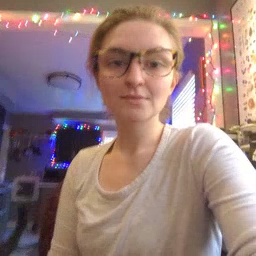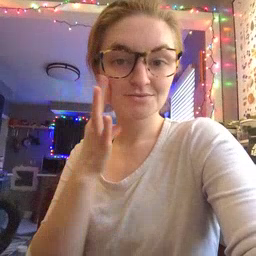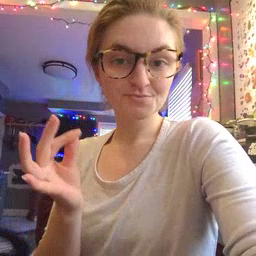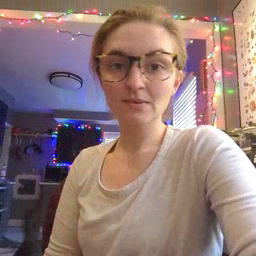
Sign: cat